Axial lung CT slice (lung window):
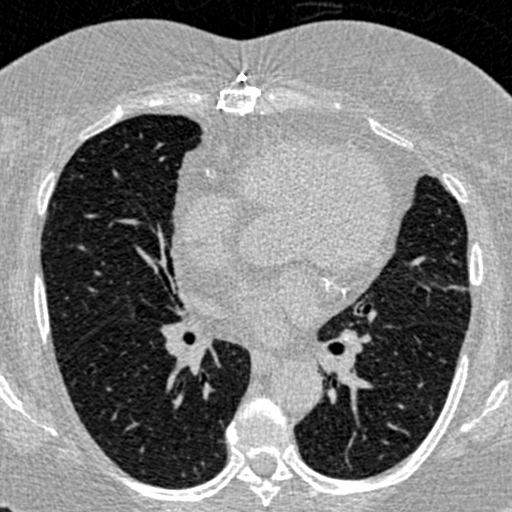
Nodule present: no